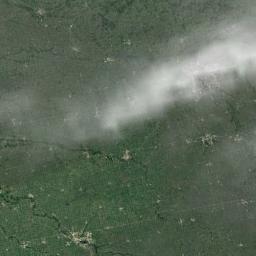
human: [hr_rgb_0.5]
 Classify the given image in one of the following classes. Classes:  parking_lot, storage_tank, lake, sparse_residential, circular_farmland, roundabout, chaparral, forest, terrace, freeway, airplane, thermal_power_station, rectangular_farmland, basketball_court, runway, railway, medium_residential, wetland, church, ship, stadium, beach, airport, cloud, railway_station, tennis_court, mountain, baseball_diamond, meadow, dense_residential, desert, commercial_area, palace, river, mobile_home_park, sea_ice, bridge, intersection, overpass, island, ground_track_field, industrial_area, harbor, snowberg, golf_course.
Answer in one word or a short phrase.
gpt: cloud